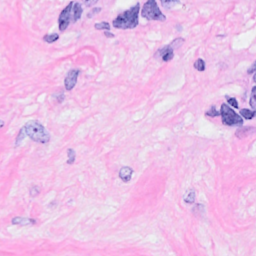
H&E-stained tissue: Breast